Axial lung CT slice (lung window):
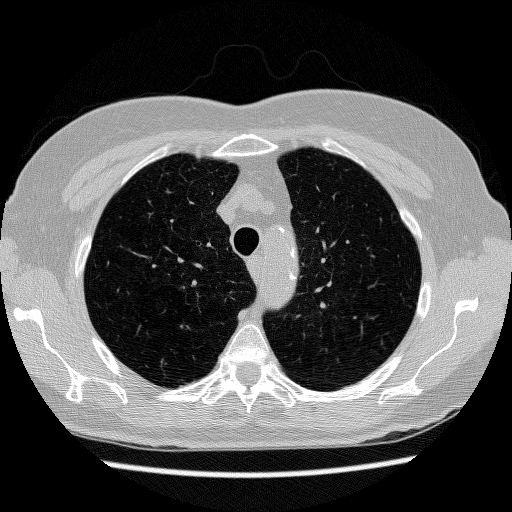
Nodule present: no